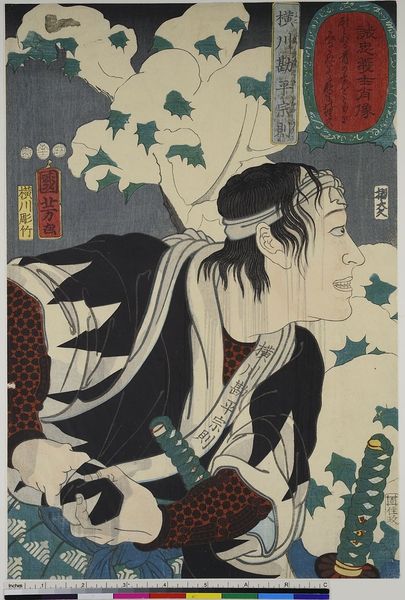
Titel: Yokogawa Kanpei Munenori, aus der Serie: Bilder der aufrichtig treuen Krieger
Künstler: Utagawa Kuniyoshi
Standort: Hamburg
Institution: Museum für Kunst und Gewerbe Hamburg
Schlagwörter: blätter, mann, weiß, grün, landschaft, profil, schwarz, blick, rot, schnee, messer, stirnband, hände, portrait, haare, person, holzschnitt, japan, schrift, halsband, schriftzeichen, asien, druckgraphik, druckgrafik, schwert, waffen, soldat, asiatisch, zacken, weß, zähne, krieger, ereignis, zeit, farbholzschnitt, situation, ereignisbild, samurai, edo, historische, reproduktionen, druckerzeugnisse, gesickt, porträt, persönlichkeit, hüftbild, soldatenleben, ukiyo